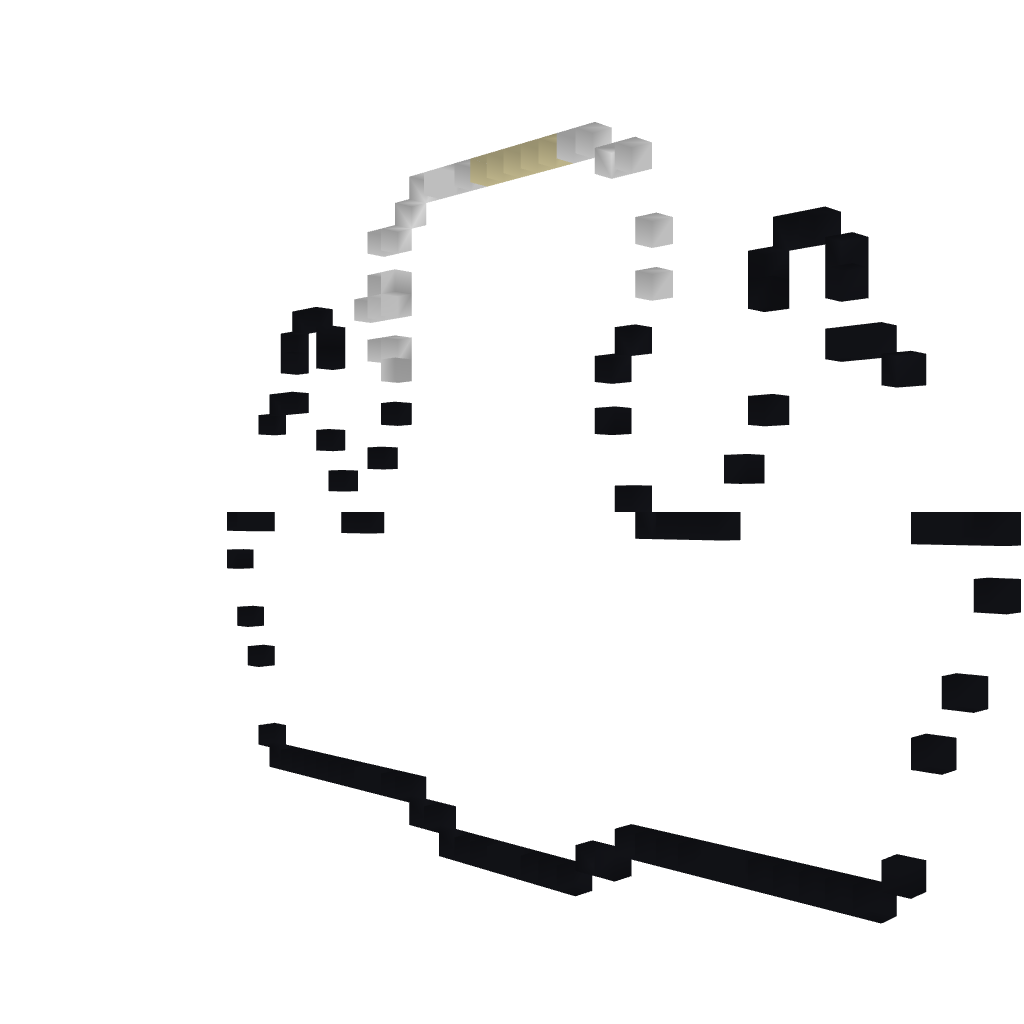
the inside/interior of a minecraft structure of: Dr Wily